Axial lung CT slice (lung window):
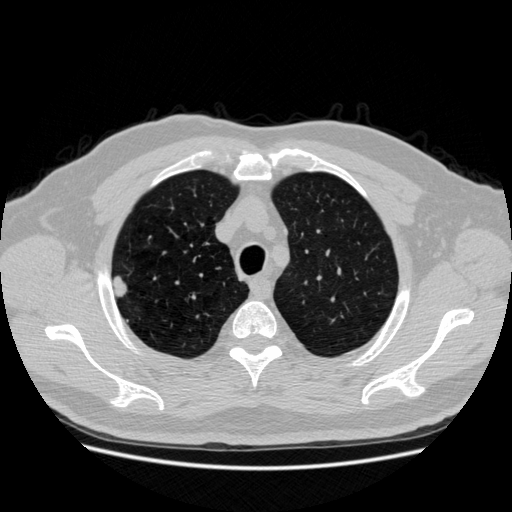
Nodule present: yes
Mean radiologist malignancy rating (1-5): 3.75